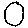
Label: circle